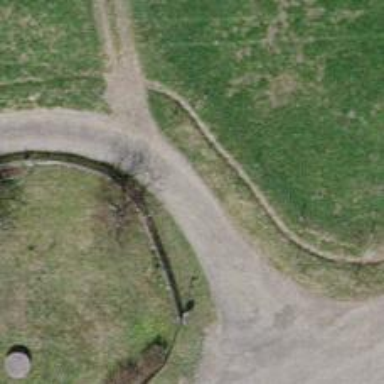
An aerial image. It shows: Track road with grade3 tracktype.